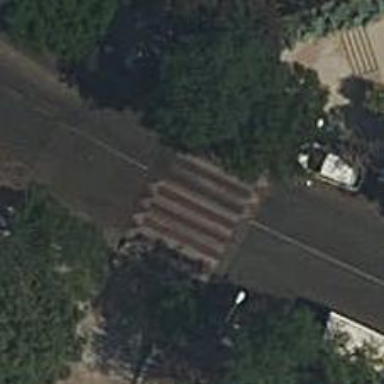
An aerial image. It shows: Uncontrolled footway crossing with markings.